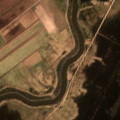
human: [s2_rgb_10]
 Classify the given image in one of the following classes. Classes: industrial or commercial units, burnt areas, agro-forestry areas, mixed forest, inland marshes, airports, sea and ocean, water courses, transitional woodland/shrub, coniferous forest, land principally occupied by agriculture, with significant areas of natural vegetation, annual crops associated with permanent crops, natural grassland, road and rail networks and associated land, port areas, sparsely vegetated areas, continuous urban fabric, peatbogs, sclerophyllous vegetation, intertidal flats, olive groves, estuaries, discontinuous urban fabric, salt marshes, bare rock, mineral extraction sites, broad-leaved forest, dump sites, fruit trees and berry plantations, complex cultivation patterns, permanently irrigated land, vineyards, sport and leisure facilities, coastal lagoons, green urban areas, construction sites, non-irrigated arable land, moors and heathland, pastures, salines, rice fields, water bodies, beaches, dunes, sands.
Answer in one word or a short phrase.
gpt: non-irrigated arable land, pastures, water courses